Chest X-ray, PA view. Patient: 59 years old, sex M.
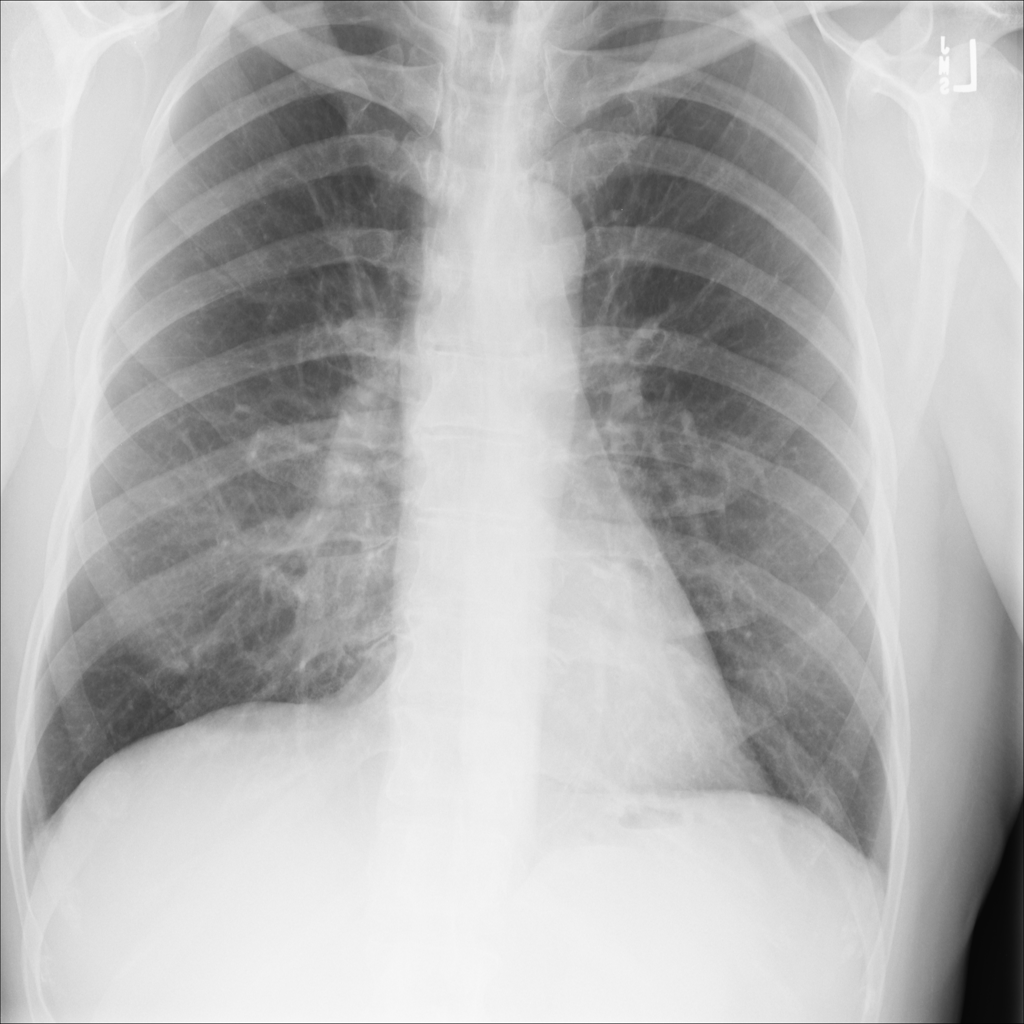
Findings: No Finding